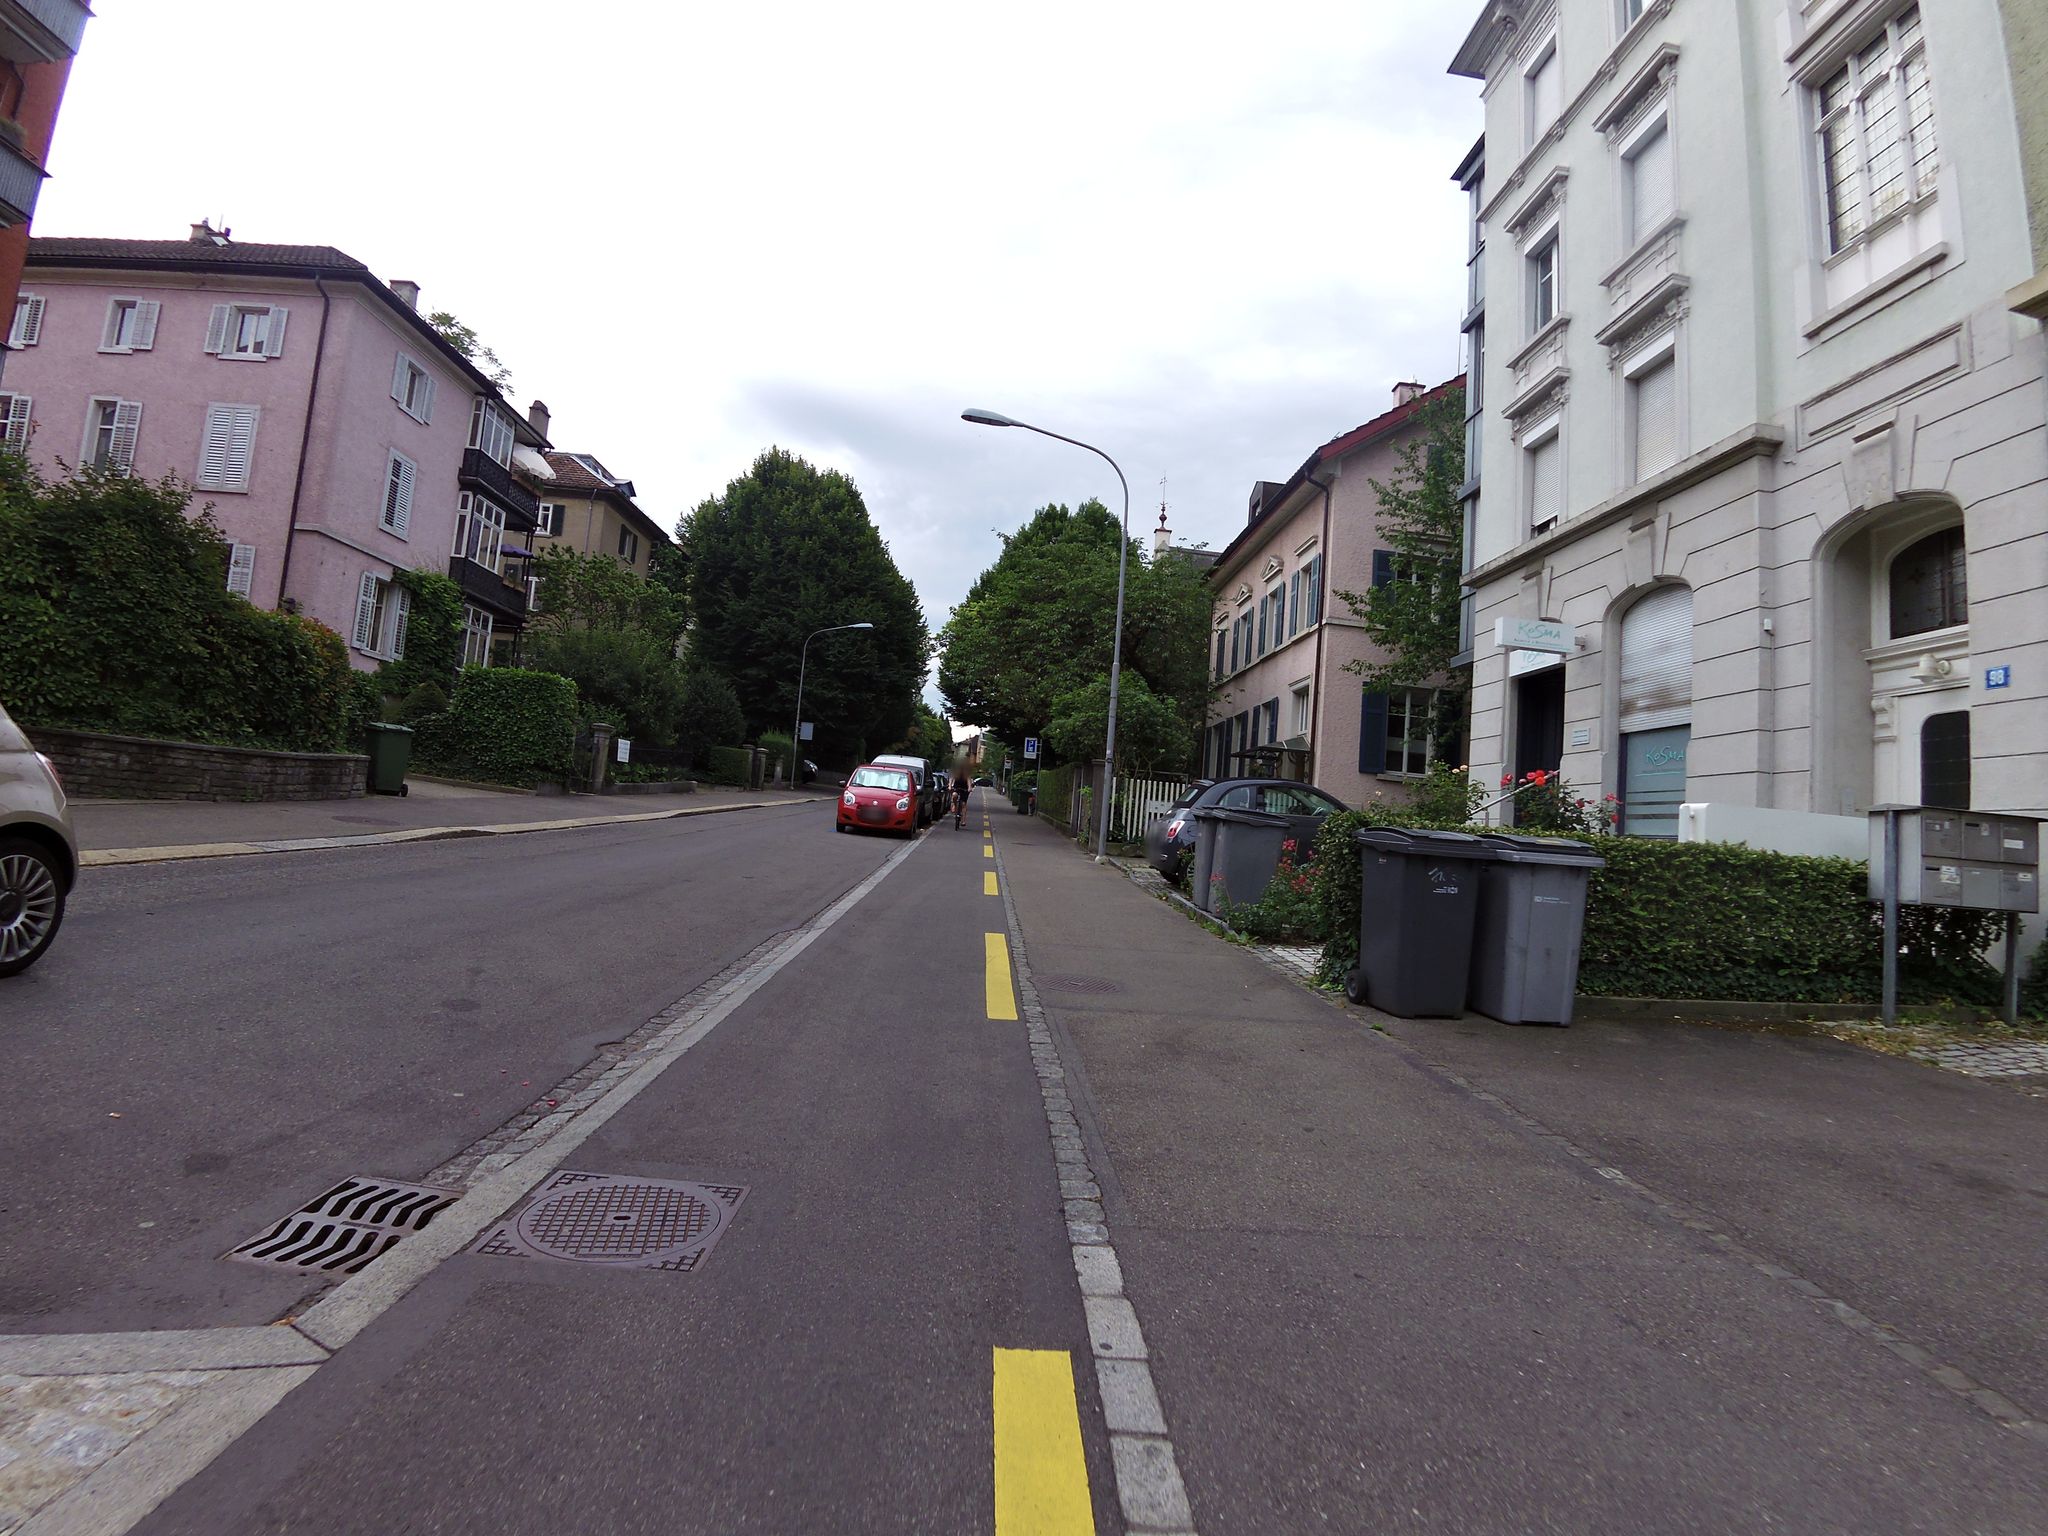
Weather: cloudy
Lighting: day
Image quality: good
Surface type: cycling surface
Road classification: footway
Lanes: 2
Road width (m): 1.4
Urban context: urban centre
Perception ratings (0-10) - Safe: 7.35, Lively: 7.53, Beautiful: 8.58, Boring: 2.88, Depressing: 2.83, Wealthy: 7.41